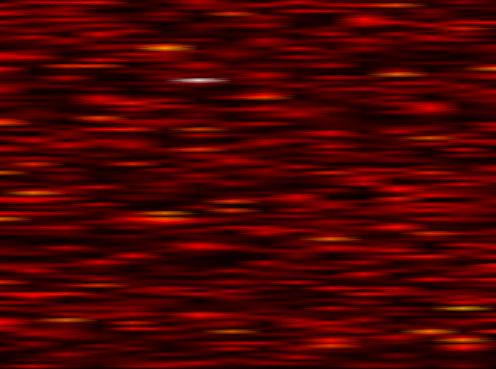
Label: FBMC